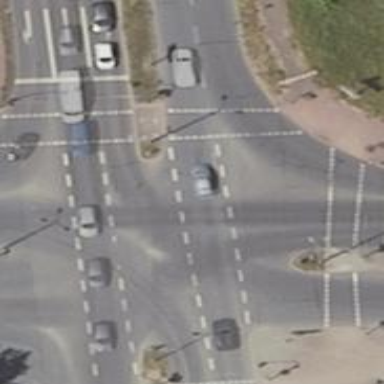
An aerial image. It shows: Road with traffic signals.